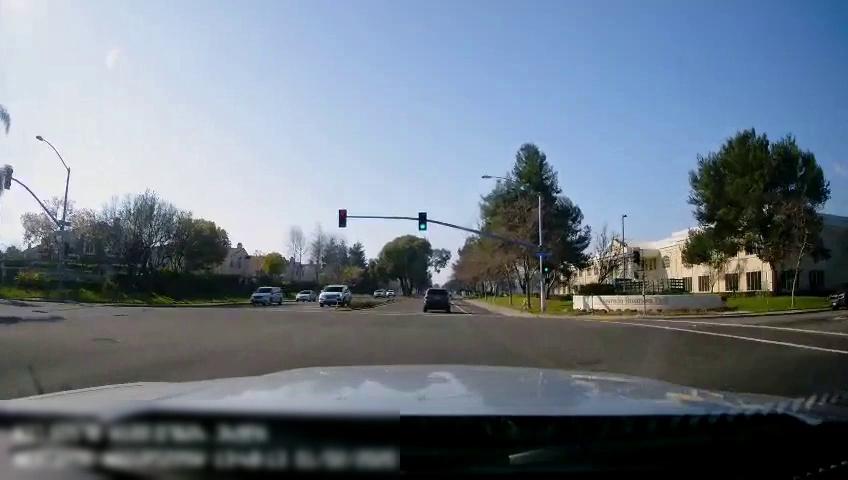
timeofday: Day
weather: Sunny
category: Drivable Space
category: Drivable Space
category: Vehicles | Car
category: Vehicles | SUV
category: Vehicles | Car
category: Vehicles | SUV
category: Vehicles | SUV
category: Vehicles | SUV
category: Lanes | Current Lane
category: Traffic | Lights
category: Traffic | Lights
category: Traffic | Lights